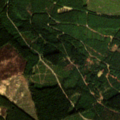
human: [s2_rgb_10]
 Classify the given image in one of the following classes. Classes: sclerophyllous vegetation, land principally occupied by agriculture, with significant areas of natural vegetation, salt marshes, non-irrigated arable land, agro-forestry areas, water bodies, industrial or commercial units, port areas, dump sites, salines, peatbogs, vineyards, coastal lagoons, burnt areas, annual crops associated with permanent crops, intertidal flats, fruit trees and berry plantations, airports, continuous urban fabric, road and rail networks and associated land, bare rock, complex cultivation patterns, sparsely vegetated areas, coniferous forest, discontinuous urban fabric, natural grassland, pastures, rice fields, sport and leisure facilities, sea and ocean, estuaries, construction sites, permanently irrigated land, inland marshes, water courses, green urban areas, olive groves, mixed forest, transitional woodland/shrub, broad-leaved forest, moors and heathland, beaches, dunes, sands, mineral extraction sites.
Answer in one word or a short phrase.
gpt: coniferous forest, transitional woodland/shrub